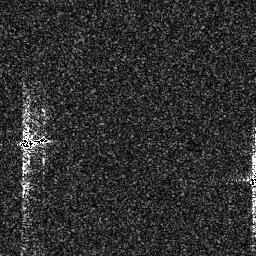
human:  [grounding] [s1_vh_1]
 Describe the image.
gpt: In the satellite image, there is  <ref>1 medium ship </ref> <box>[[5, 51, 20, 58, 0]]</box> located at left.